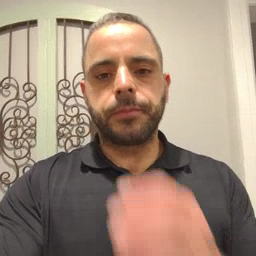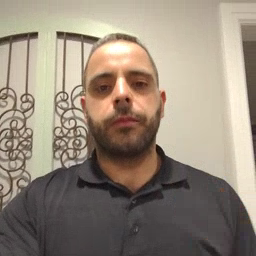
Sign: balloon